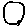
Label: circle